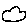
Label: cloud